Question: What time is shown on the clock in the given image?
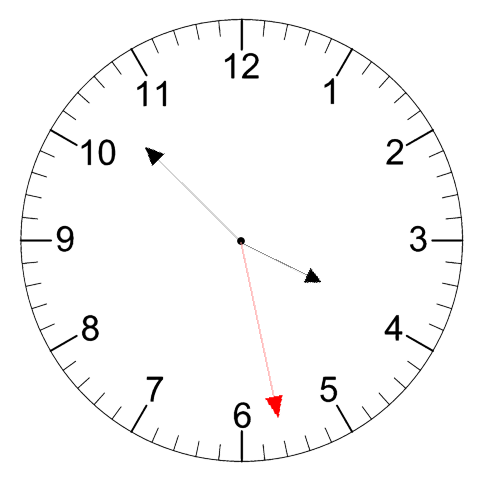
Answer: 03:52:28